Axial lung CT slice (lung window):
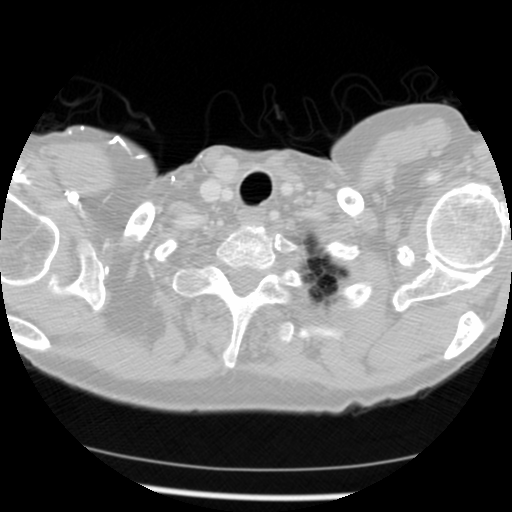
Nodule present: no